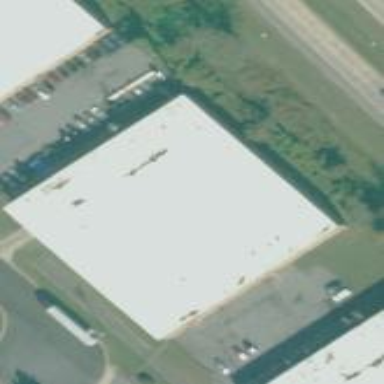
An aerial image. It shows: Warehouse building.